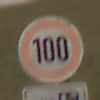
Verkehrszeichen: Geschwindigkeit100
Zusatzzeichen unten: Entfernungsangaben1
Umgebung: Outdoor, Nature
Tageszeit: SunriseSunset
Wetter: PartlyCloudy
Licht: Natural
Jahreszeit: NotSpecified
Kontrast: LowContrast